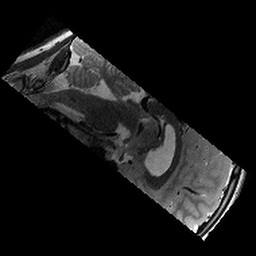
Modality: T2w
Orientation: sagittal
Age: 12
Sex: male
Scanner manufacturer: siemens
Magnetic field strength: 3 T
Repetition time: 9.23 s
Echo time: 0.067 s